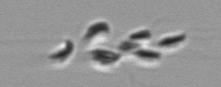
Label: Dinobryon